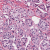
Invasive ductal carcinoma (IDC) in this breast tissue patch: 1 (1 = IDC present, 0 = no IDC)